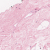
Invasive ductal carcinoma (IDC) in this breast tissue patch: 0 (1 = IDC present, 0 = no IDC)